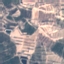
Land use / land cover class: PermanentCrop